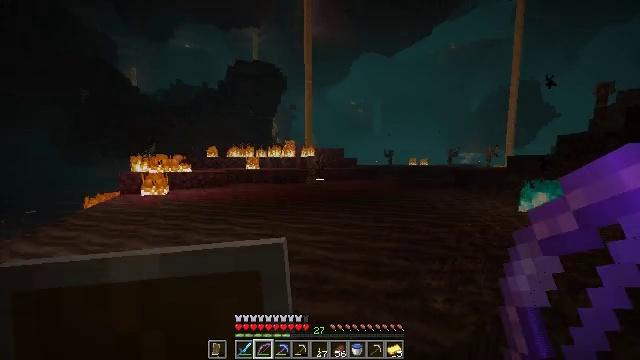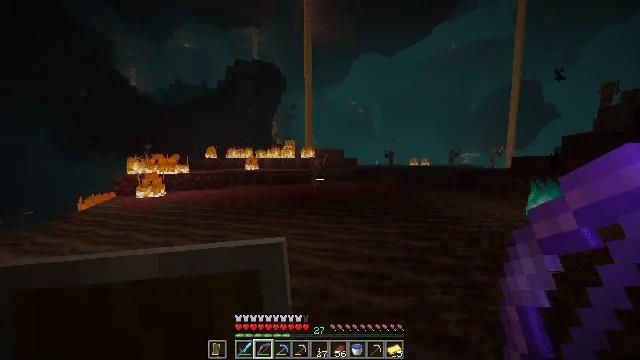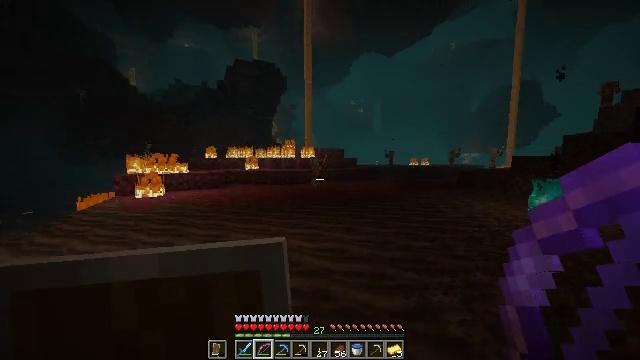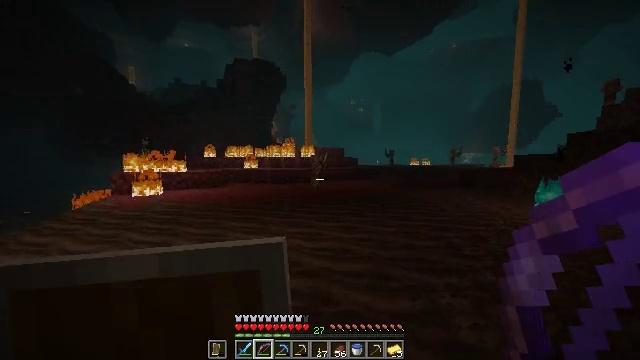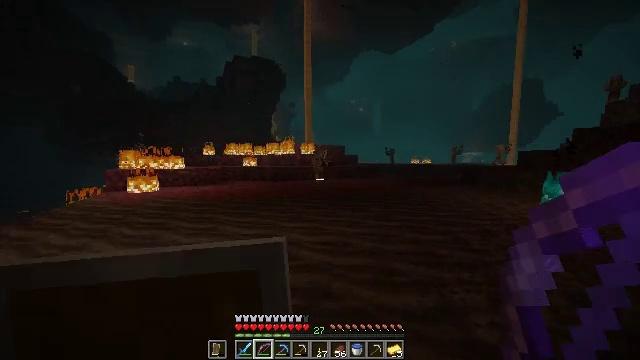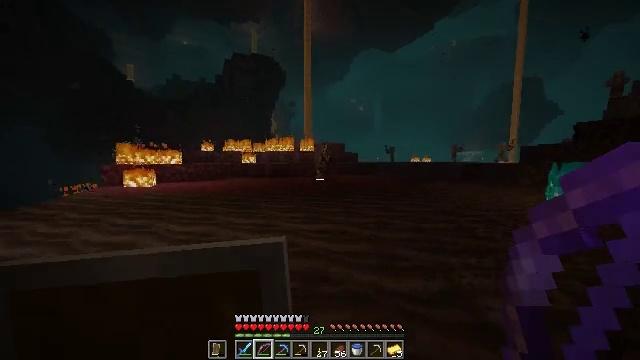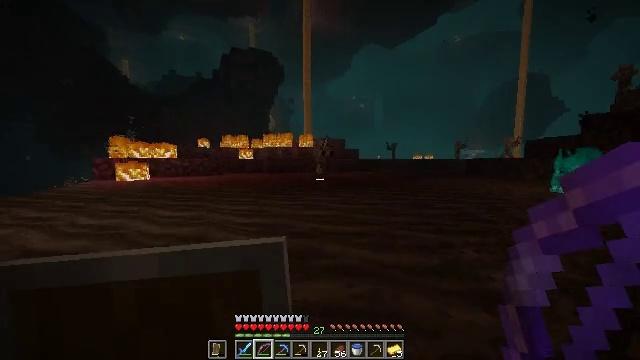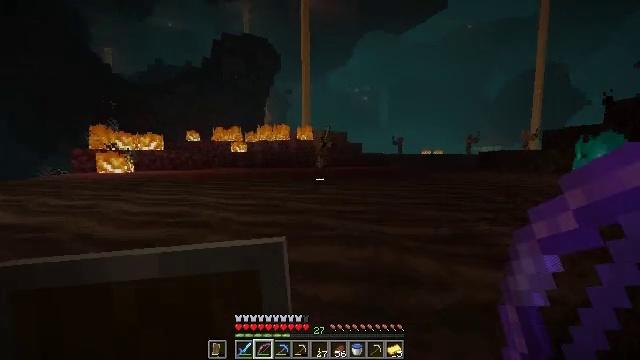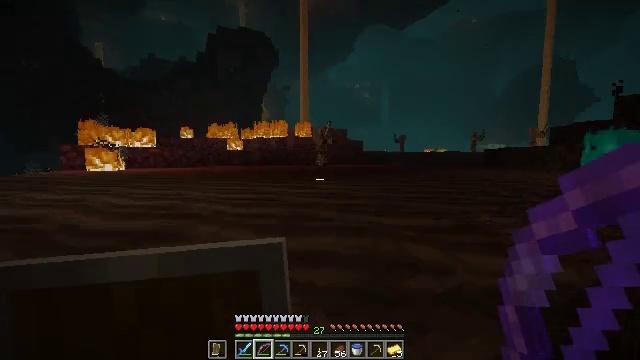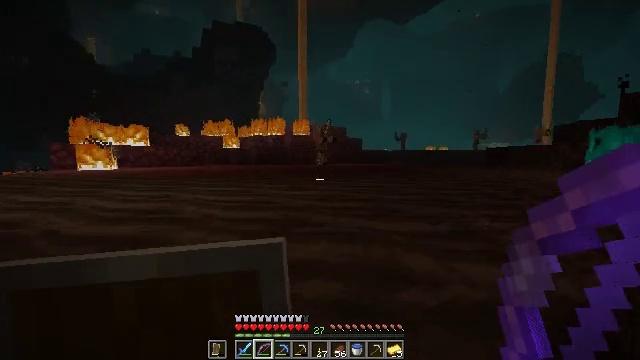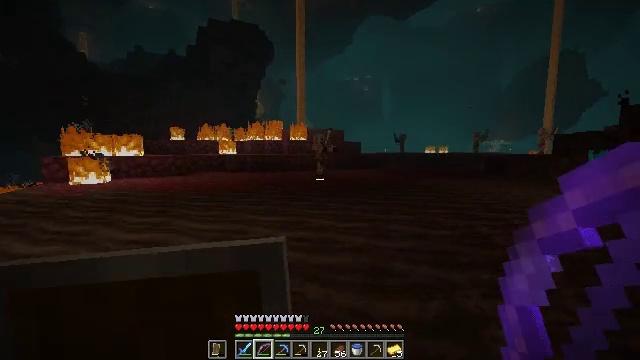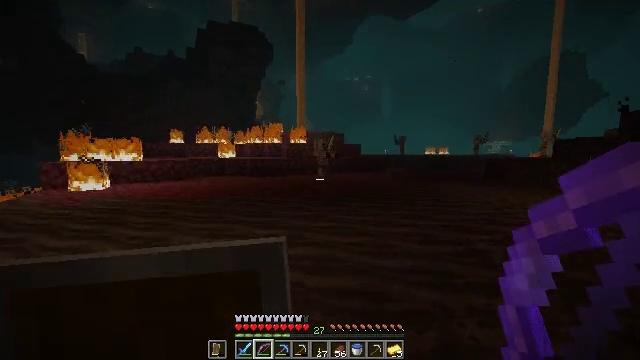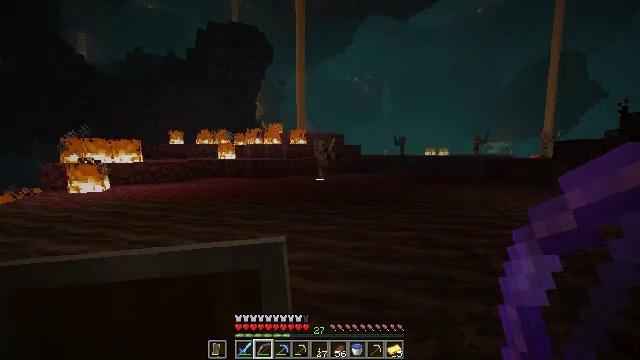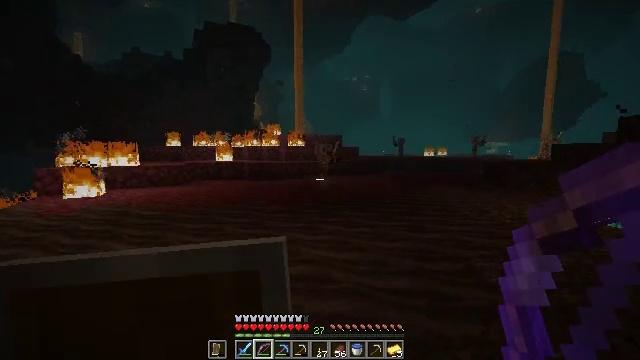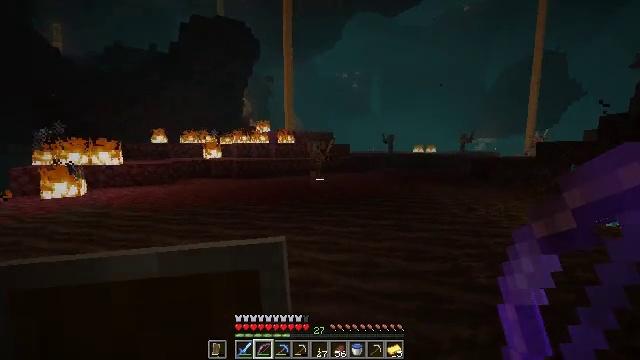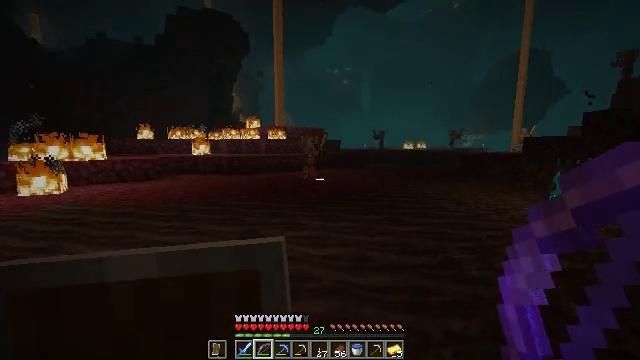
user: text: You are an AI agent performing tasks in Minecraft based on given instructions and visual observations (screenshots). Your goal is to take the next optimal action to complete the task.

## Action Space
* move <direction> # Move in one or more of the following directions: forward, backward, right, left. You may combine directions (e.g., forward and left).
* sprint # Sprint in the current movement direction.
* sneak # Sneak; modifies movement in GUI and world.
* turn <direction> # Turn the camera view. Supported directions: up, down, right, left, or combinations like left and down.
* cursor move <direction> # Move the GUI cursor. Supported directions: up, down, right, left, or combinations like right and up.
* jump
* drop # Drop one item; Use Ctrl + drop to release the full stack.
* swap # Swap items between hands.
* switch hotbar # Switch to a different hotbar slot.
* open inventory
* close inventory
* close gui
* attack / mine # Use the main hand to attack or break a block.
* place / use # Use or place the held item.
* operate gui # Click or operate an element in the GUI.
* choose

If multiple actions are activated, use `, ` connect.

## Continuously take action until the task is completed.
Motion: motion action
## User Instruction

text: Clear the fire from the area.
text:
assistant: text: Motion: move forward
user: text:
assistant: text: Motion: move forward
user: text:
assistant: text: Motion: move forward
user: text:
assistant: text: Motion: move forward
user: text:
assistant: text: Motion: move forward
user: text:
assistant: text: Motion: move forward
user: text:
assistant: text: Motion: move forward
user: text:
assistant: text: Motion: move forward
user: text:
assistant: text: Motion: move forward, jump
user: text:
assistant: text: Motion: move forward, jump
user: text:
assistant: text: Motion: move forward, jump
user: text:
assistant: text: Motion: move forward
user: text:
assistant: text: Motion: move forward
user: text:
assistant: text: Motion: move forward, turn right
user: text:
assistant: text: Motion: move forward, turn right
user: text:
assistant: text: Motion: move forward, sprint, turn right
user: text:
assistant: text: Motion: move forward, sprint
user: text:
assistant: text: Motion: move forward, sprint
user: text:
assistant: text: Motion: move forward, sprint
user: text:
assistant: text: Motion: move forward, sprint
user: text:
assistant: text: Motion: move forward, sprint
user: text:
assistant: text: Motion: move forward
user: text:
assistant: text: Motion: move forward
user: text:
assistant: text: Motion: move forward
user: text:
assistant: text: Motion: move forward
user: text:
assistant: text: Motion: move forward
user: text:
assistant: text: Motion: move forward
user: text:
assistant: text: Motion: move forward
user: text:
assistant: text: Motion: move forward, turn left
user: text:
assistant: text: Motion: move forward, turn left and down